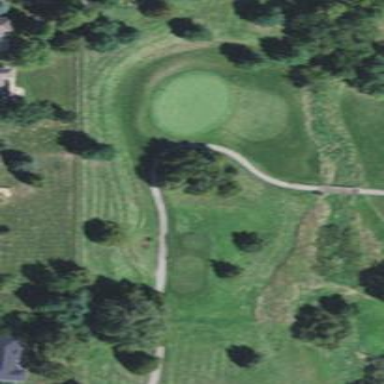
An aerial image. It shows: Rough area in golf course.